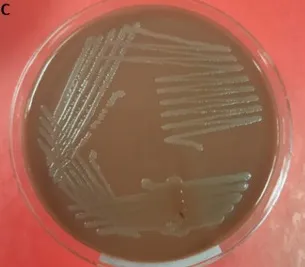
Blood cultures and biochemical tests for Neisseria meningitidis. Chocolate-agar culture plate.
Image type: pathology (gram)